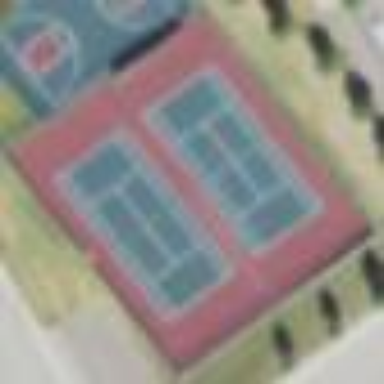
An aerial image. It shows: Tennis court on pitch designated for leisure land.